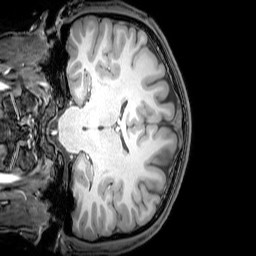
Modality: T1w
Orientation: coronal
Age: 20
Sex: male
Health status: healthy
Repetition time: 0.081 s
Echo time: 0.037 s